Question: I am trying to create a menu panel.<URL> is my menu.As you can see the height of 'li' does not fit to the height of 'menu' div.I have set same height for both but it appear having some margin with the bottom.I want to that 'li' to fill the menu height.
Thank you for any help
like this :
here my codes
'''
.menu {
height: 30px;
width: 780px;
background-color: #09F;
}
.menu ul {
float: left;
list-style: none;
margin-top: 0px;
height: 30px;
}
.menu ul li {
margin-left: 15px;
height: 30px;
background-color: #ccc;
display: inline;
}
.menu ul li a {
text-decoration: none;
}
'''
'''
<div class="menu">
<ul>
<li><a href="#">Create Account</a></li>
<li><a href="#">Change Account</a></li>
</ul>
</div>
'''
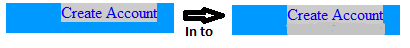
Answer: You just need to change your CSS a little
'''
.menu ul li {
margin-left:15px;
height:30px;
background-color: #ccc;
display:inline-block;
float:left;
}
'''
change 'display:inline' to 'display:inline-block'